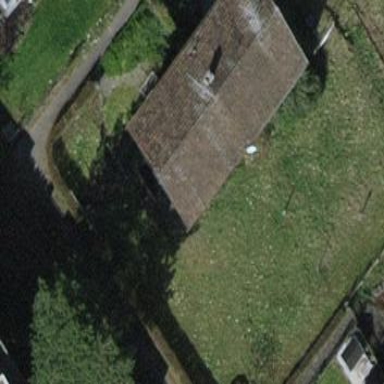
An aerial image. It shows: House with flat roof.